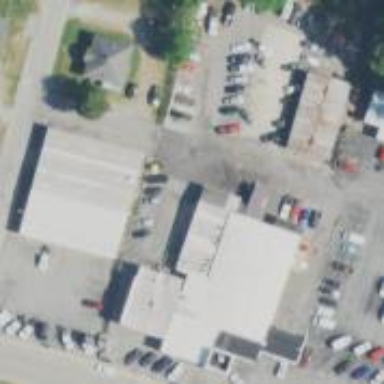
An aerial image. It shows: Retail building with car shop.